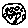
Label: moon